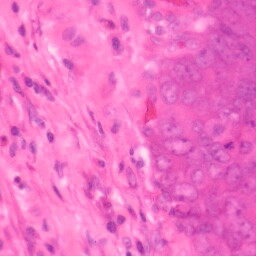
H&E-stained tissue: Colon